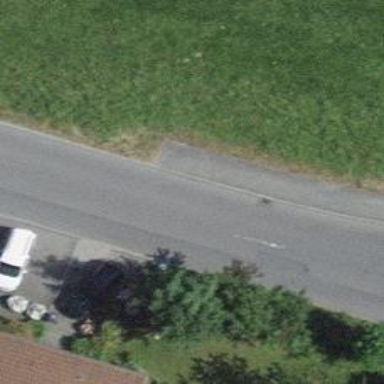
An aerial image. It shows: Kerb serving as barrier.